Question: I've setup my build as below using the build definition. I'm using XUnit and locally my tests are discovered and run. I've tested the glob '**\*spec*.dll' and it finds all my test dlls and the build log shows that those dlls are in fact built.

However in the build log I get
'''
Run VS Test Runner
No test found. Make sure that installed test
discoverers & executors, platform & framework
version settings are appropriate and try again.
'''
Which seems to suggest it is trying to use the MSTest test runner instead of the XUnit test runner. How do I tell the build for visual studio online to use the XUnit test runner and discoverer?
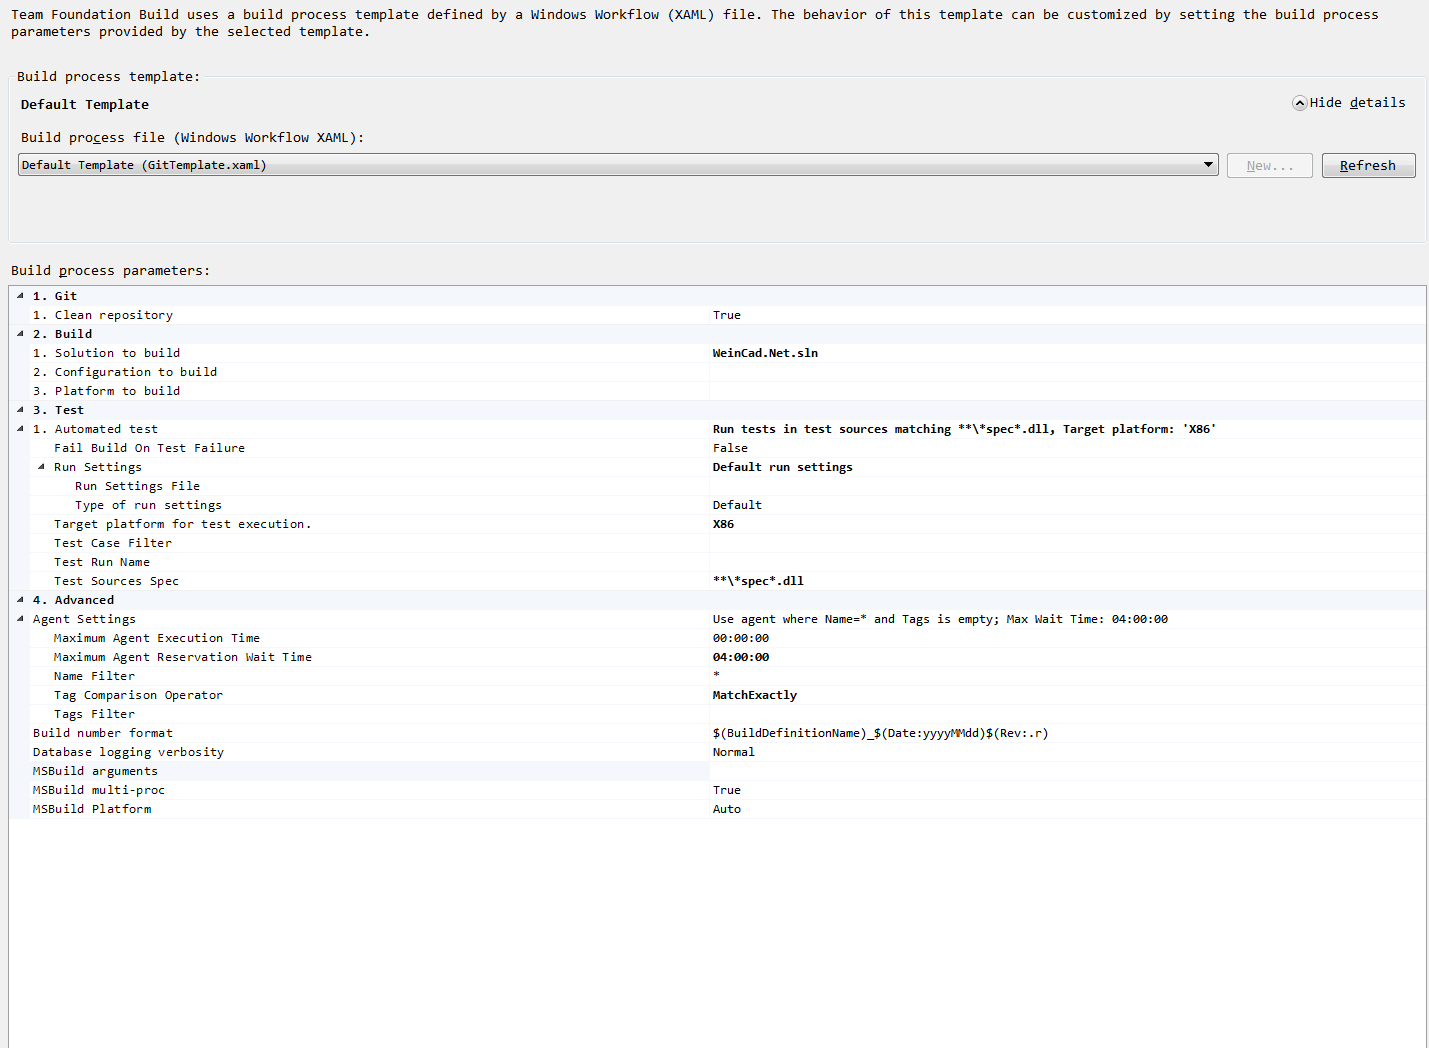
Answer: This might be out of date now, but this is how I have it setup and working - downvote and let me know if it's wrong and I'll delete this. I got it from a blog post/MSDN page, but I can't locate it any more.
First you need to create a TFVC Team Project (doesn't matter if you don't use it again).
Into '$/MyTFVC/BuildProcessTemplate/CustomActivities/'
Checking the following files from xunit.net:

Now in VS, click the BUILD, Manage Build Controllers... option. Select the "Hosted Build Controller (Hosted)" and click "Properties...".
Enter the path where you checked in the DLL's into the "Version control path to custom assemblies" field:

You should be good to go.